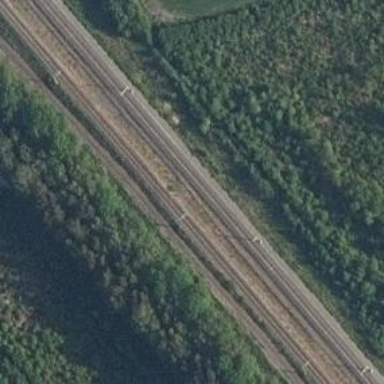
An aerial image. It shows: Site related to railway infrastructure.